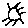
Label: sun